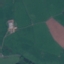
Land use / land cover: Pasture